Question: I'd like to draw a piece of TEdit.Text using Font.Color different from the default. Are there any examples how to do that?
I'm attempting to do something like this:

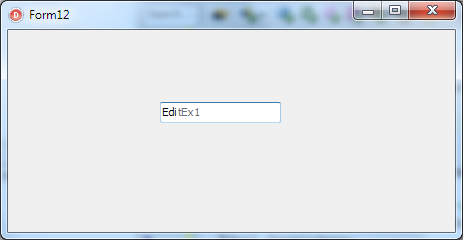
Answer: 'Edit' controls do not have support, but you can it by sub-classing it and handling 'WM_PAINT' (among many other messages). It's doable, but it would be a world of pain to actually implement 100% correctly. From the docs: <URL>:
> Note that owner-draw will work for most controls. However, ; and with regards to the list control, it works only for report-view style
I was also interested to find out how deep the rabbit hole goes, so,
Here is a code sample using an interposer class (still needs to implement selection but the custom drawing works when the caret is in the control):
'''
type
TEdit = class(StdCtrls.TEdit)
private
FCanvas: TCanvas;
procedure WMPaint(var Message: TWMPaint); message WM_PAINT;
protected
procedure WndProc(var Message: TMessage); override;
procedure Paint; virtual;
procedure PaintWindow(DC: HDC); override;
property Canvas: TCanvas read FCanvas;
public
constructor Create(AOwner: TComponent); override;
destructor Destroy; override;
end;
...
constructor TEdit.Create(AOwner: TComponent);
begin
inherited Create(AOwner);
FCanvas := TControlCanvas.Create;
TControlCanvas(FCanvas).Control := Self;
end;
destructor TEdit.Destroy;
begin
FCanvas.Free;
inherited Destroy;
end;
procedure TEdit.Paint;
var
R: TRect;
I: Integer;
S: String;
begin
R := ClientRect;
Inc(R.Left, 1);
Inc(R.Top, 1);
Canvas.Brush.Assign(Self.Brush);
Canvas.Font.Assign(Self.Font);
for I := 1 to Length(Text) do
begin
if Text[I] in ['0'..'9'] then
Canvas.Font.Color := clRed
else
Canvas.Font.Color := clGreen;
S := Text[I];
DrawText(Canvas.Handle, PChar(S), -1, R, DT_LEFT or DT_NOPREFIX or
DT_WORDBREAK or DrawTextBiDiModeFlagsReadingOnly);
Inc(R.Left,Canvas.TextWidth(S));
end;
end;
procedure TEdit.PaintWindow(DC: HDC);
begin
FCanvas.Lock;
try
FCanvas.Handle := DC;
try
TControlCanvas(FCanvas).UpdateTextFlags;
Paint;
finally
FCanvas.Handle := 0;
end;
finally
FCanvas.Unlock;
end;
end;
procedure TEdit.WMPaint(var Message: TWMPaint);
begin
ControlState := ControlState+[csCustomPaint];
inherited;
ControlState := ControlState-[csCustomPaint];
end;
procedure TEdit.WndProc(var Message: TMessage);
begin
inherited WndProc(Message);
with Message do
case Msg of
CM_MOUSEENTER, CM_MOUSELEAVE, WM_LBUTTONUP, WM_LBUTTONDOWN,
WM_KEYDOWN, WM_KEYUP,
WM_SETFOCUS, WM_KILLFOCUS,
CM_FONTCHANGED, CM_TEXTCHANGED:
begin
Invalidate;
end;
end;
end;
'''